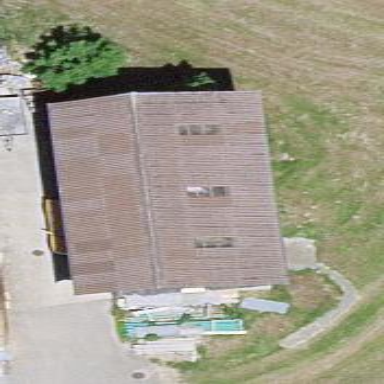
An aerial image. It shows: Shed building.